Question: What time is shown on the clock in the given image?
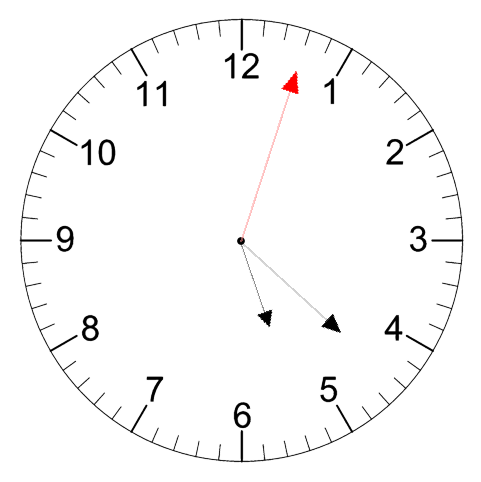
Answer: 05:22:03